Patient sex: M
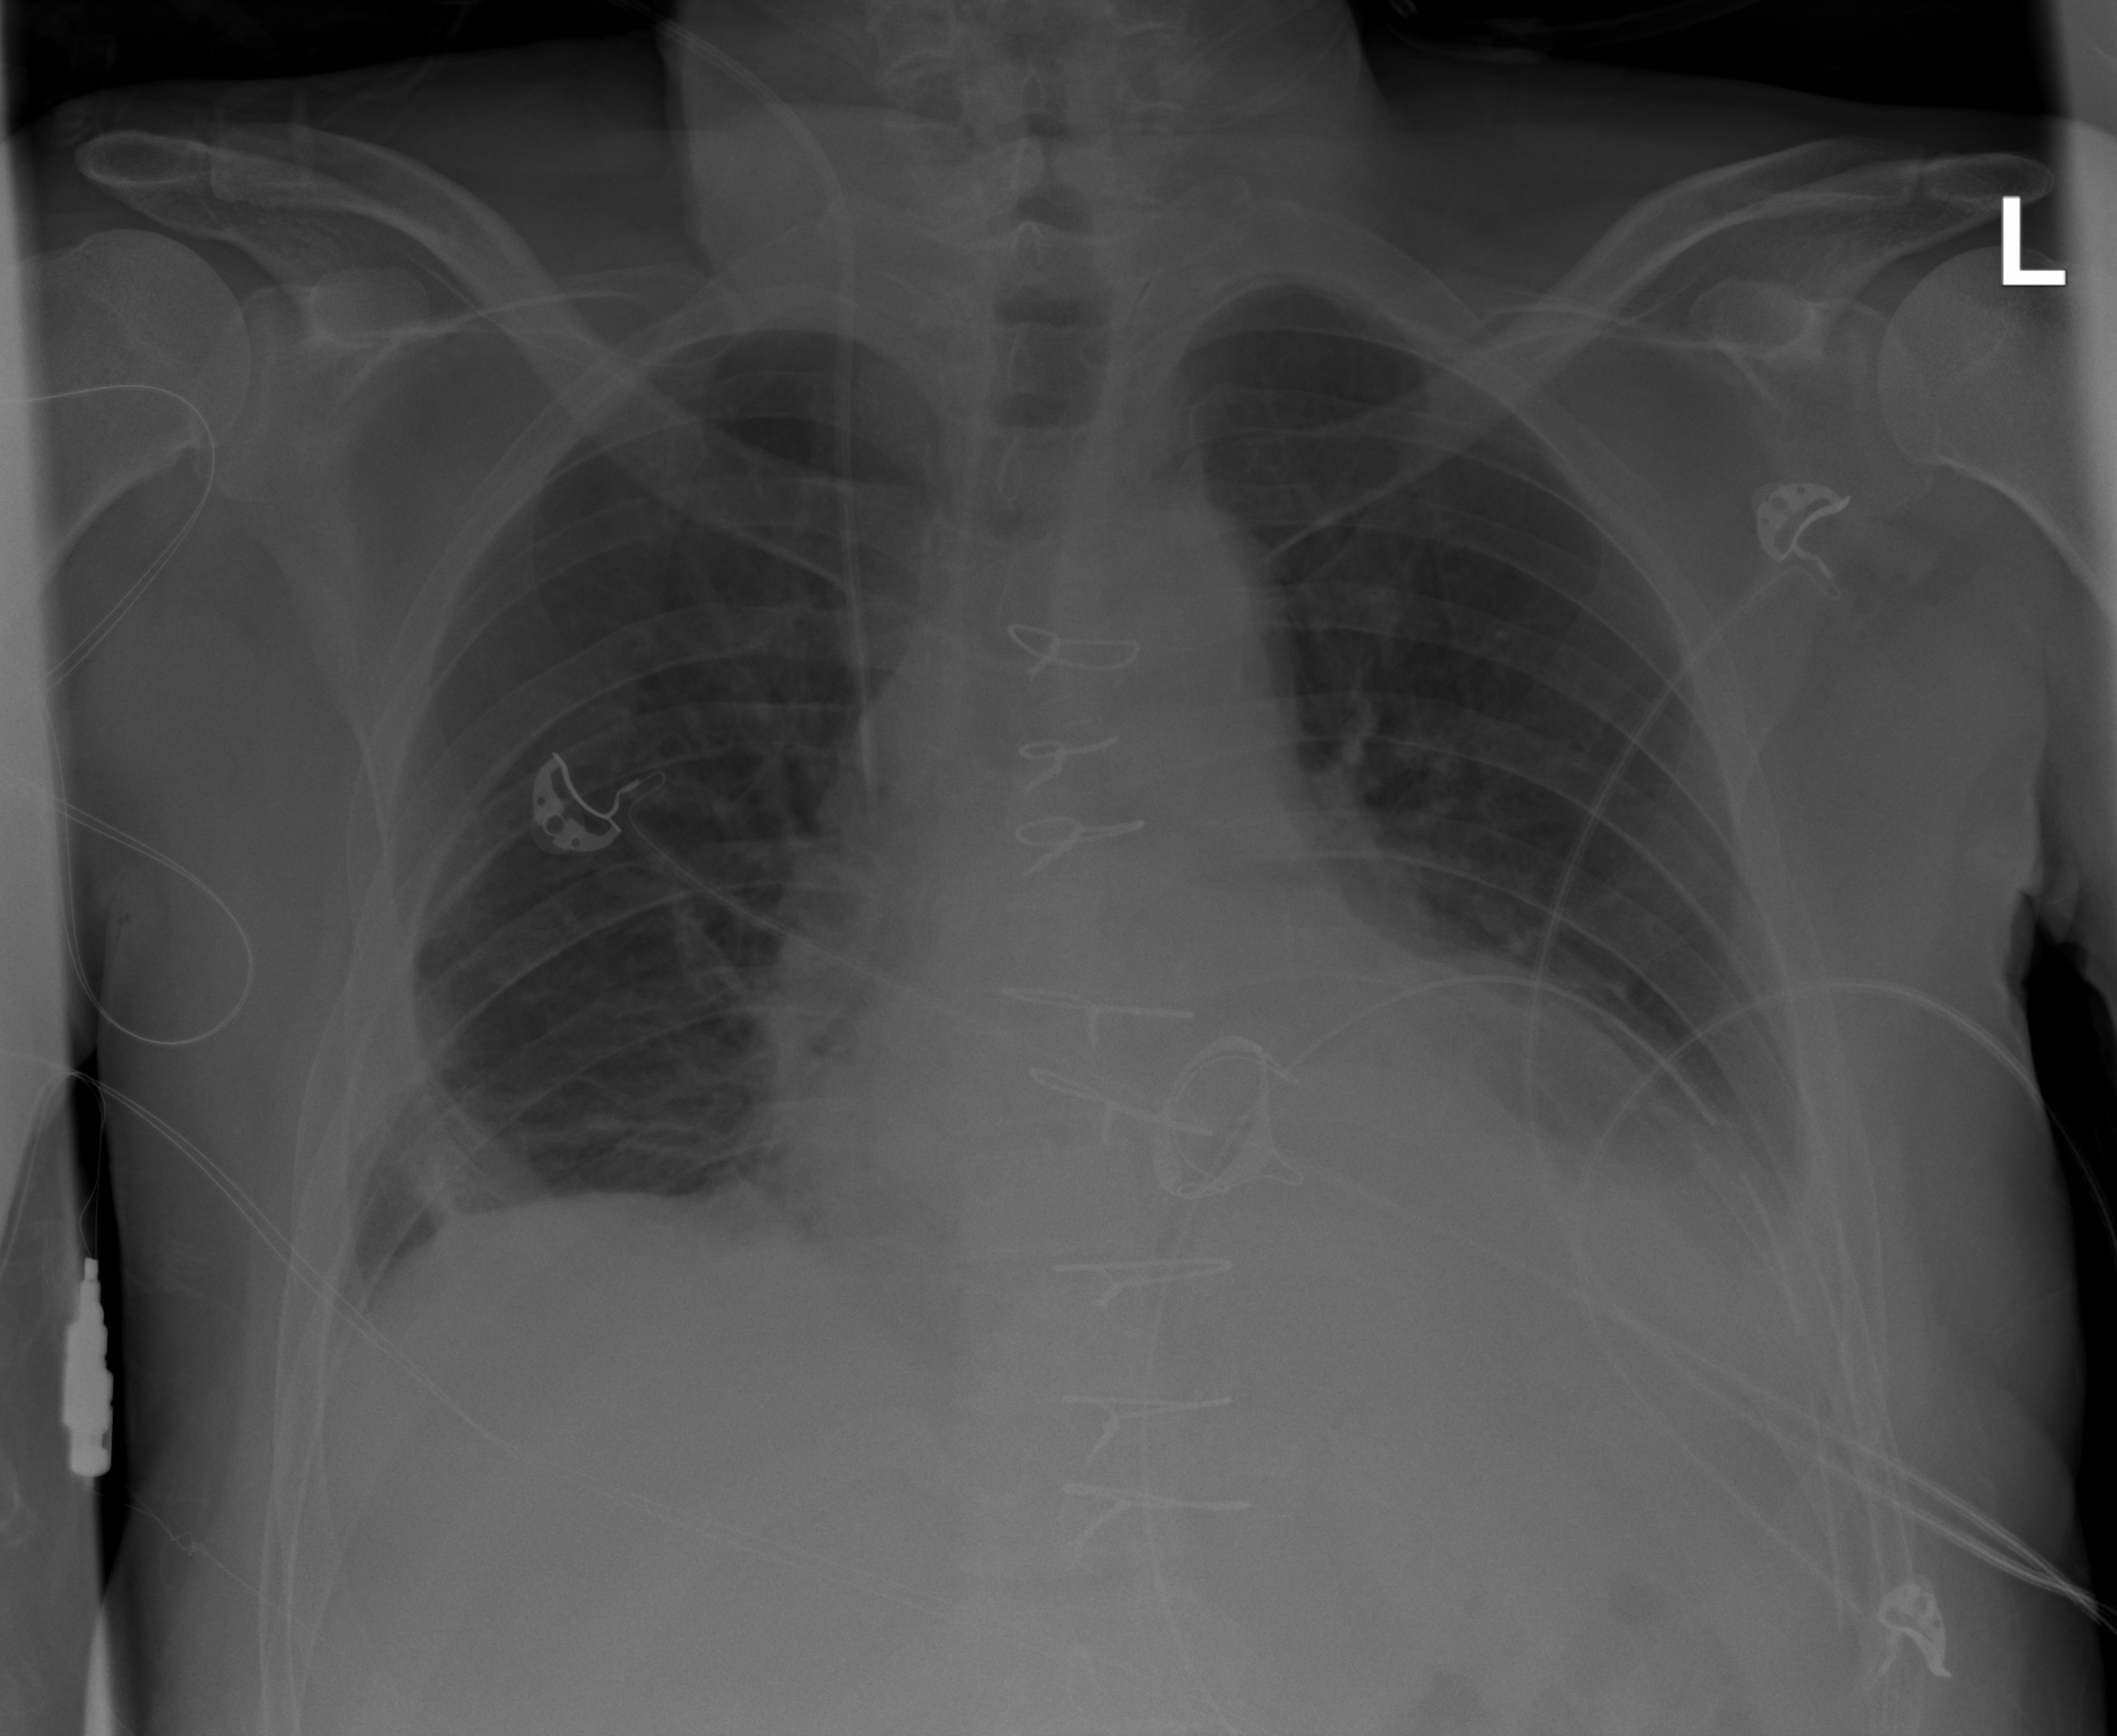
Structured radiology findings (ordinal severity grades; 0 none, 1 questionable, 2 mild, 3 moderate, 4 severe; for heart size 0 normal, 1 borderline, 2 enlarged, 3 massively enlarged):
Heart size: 0
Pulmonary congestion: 1
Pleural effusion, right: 0
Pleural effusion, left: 2
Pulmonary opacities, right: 0
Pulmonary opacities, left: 0
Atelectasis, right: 2
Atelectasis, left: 2